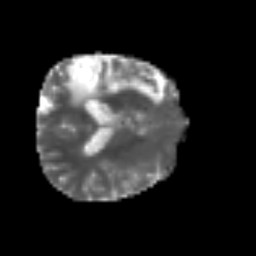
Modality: MD
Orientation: axial
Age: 56
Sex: male
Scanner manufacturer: siemens
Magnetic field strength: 3 T
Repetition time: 3.2 s
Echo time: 0.081 s